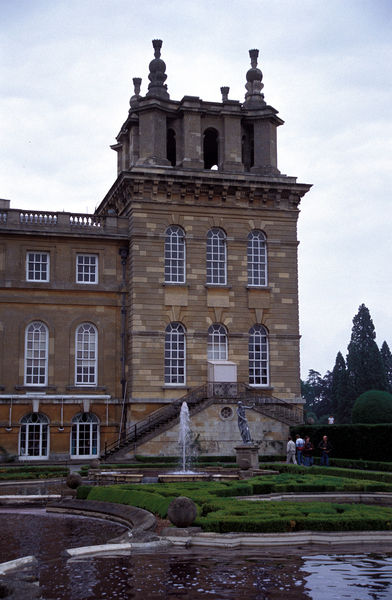
Titel: Westfassade, südwestlicher Eckturm
Künstler: John Vanbrugh
Standort: Woodstock, Oxfordshire
Institution: Blenheim Palace
Schlagwörter: baum, blau, blätter, flügel, himmel, laub, wasser, weiß, wolken, bäume, grün, menschen, ocker, see, teich, braun, bunt, fenster, frankreich, frau, glas, laterne, anlage, gebäude, haus, park, rasen, schloss, weg, beige, wand, architektur, barock, sockel, stein, steine, spiegelung, brüstung, büsche, gewässer, gitter, england, wald, brunnen, turm, bassin, garten, skulptur, springbrunnen, statue, ansicht, bogen, fassade, passanten, mauer, sprossenfenster, ziegel, hecke, spazieren, besucher, tannen, treppe, treppen, detail, aufgang, geländer, stufen, grun, foto, fotografie, photographie, bögen, vier, türmchen, türme, palast, balustrade, denkmal, scheiben, moos, becken, kugel, photo, villa, sims, gesims, risalit, sandstein, farbfoto, rosette, beet, grad, historismus, geschosse, fontaine, fontäne, pavillon, wien, stockwerke, aufnahme, landsitz, zinne, eckrisalit, rondell, rundbogenfenster, bogenfenster, teilansicht, fester, schlosspark, bux, zeigel, gals, wasserspiel, cottage, bath, broderien, bassins, sprinbrunnen, blensheim, fonäne, gartenstatue, beckrn, kgel, haus fenter, scpringbrungen, cottege